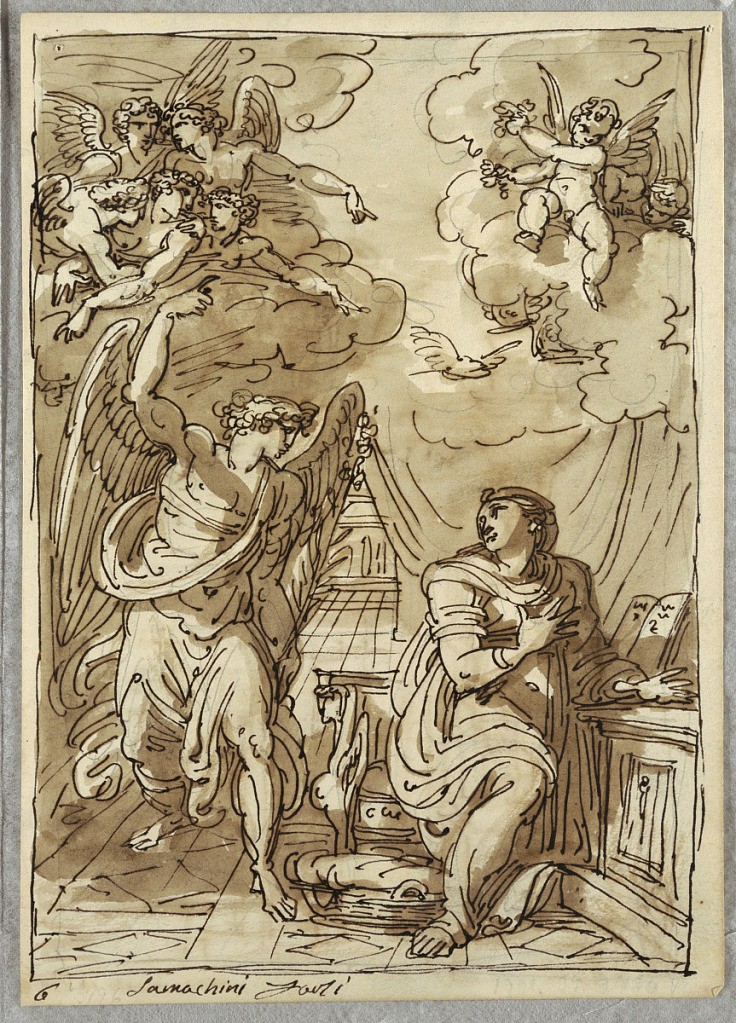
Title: The Annunciation, Study after Orazio Samacchini, Forli
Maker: Felice Giani, Italian, 1758–1823
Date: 1810–20
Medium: Pen and brown ink, brush and light brown wash over black chalk on white laid paper
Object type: Sketchbook folio
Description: Angel of annunciation comes in from left while Madonna kneels at right, looking back to angel. Setting is curtained interior, with angels and putti on clouds above.